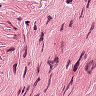
Metastatic tissue present: no